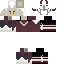
A female skeleton skin with dark skin, wearing brown helmet dressed in a brown robe top and brown pants, featuring a closed mouth.